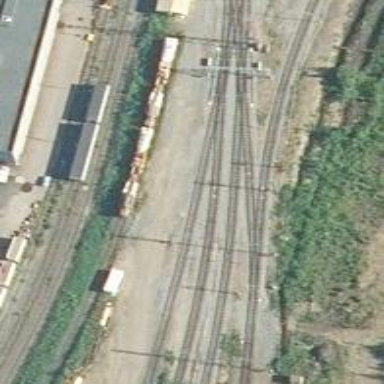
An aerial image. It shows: Railway signal.